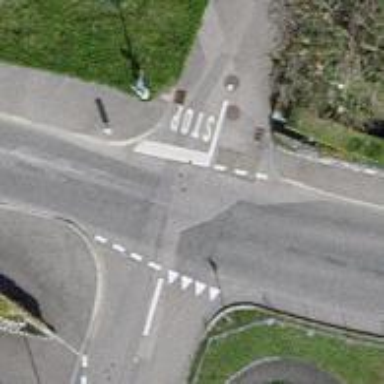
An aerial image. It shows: Road with stop sign.